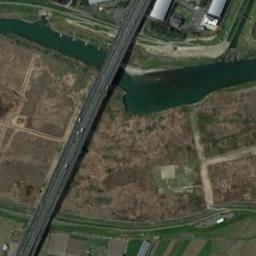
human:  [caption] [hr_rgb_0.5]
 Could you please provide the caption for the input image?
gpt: There is a bridge over the water and grass between the farmlands .

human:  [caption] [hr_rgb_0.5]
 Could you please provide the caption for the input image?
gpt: The bridge is bi-directional, And the water under the bridge appears dark blue .

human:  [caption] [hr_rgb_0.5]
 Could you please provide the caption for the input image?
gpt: A bridge built on a green river and the flood bed of the river while some buildings on one side of the river .

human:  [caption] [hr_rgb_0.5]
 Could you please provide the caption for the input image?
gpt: A bridge connects the land on both sides of the meandering river  The river is lined with long yellow river banks and large farmland on the land .

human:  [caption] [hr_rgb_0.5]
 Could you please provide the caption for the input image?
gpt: There are many cars on the bridge .